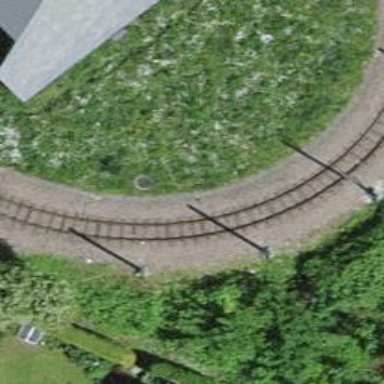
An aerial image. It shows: Tram railway with one electrified contact line.